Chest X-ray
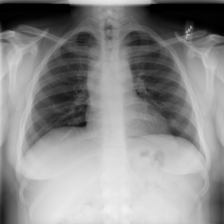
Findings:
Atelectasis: negative
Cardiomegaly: negative
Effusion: negative
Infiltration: negative
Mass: negative
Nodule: negative
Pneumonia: negative
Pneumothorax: negative
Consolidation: negative
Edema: negative
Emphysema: negative
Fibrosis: negative
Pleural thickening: negative
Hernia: negative